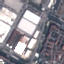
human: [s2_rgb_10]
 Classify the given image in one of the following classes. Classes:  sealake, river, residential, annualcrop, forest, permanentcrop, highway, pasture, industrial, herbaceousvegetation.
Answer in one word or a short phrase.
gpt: Industrial